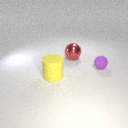
large red metal sphere to the right of large yellow rubber cylinder